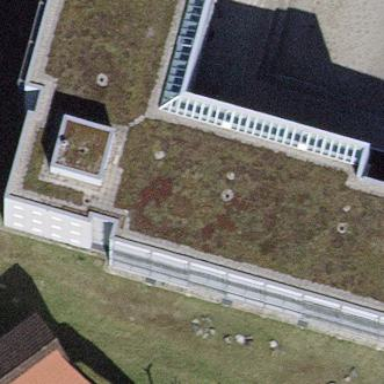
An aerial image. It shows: School building.